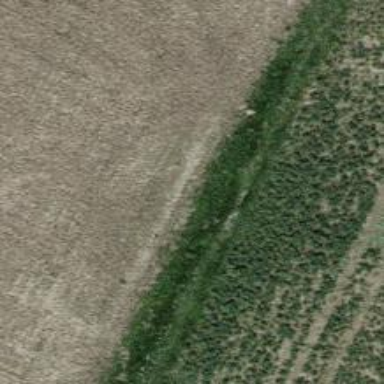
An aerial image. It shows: Grass track with grade 5 tracktype.